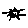
Label: sun